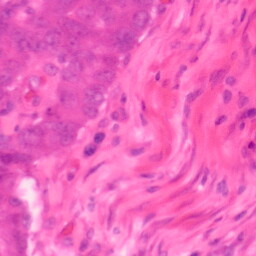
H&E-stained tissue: Colon